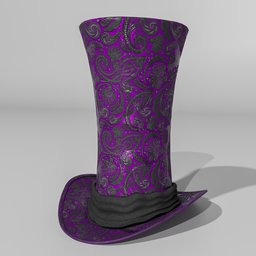
Label: people